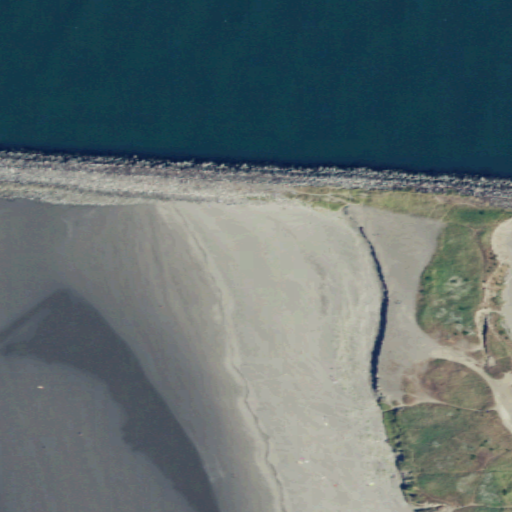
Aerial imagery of cape in Washington named Point Chehalis containing open water, barren land, and grassland